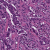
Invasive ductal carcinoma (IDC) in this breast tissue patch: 1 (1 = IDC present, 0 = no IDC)